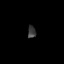
Tissue: prostate
Cell type: T cells
Senescence score: 0.2396
Nuclear area (px): 98
Mean DAPI intensity: 59.092